Question: i want to create an image views as above in XML or JAVA for android, i have tried many times but not possible.
Help is greatly appreciated.

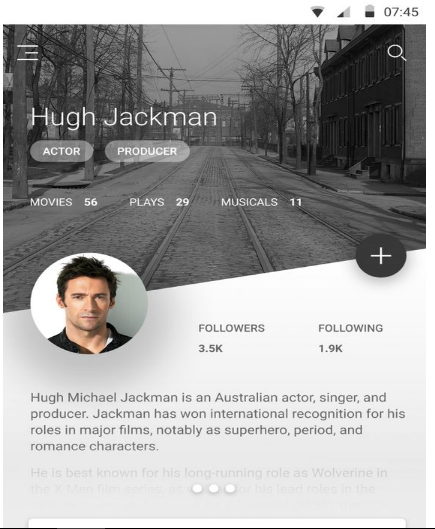
Answer: You can achieve the described background by below code.
'''
<?xml version="1.0" encoding="utf-8"?>
<layer-list xmlns:android="http://schemas.android.com/apk/res/android">
<item android:drawable="@color/colorPrimary"/>
<item>
<bitmap android:src="@drawable/your-drawable" android:gravity="center" android:alpha="0.1"/>
</item>
<item android:top="300dp"
android:bottom="-300dp"
android:left="0dp"
android:right="-300dp">
<rotate
android:fromDegrees="-10"
android:pivotX="0%"
android:pivotY="100%">
<shape
android:shape="rectangle">
<solid
android:color="?android:colorBackground"/>
</shape>
</rotate>
</item>
</layer-list>
'''